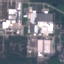
Label: Industrial